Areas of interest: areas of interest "Xiamen Huashang College Ke Chao Yang Gymnasium"
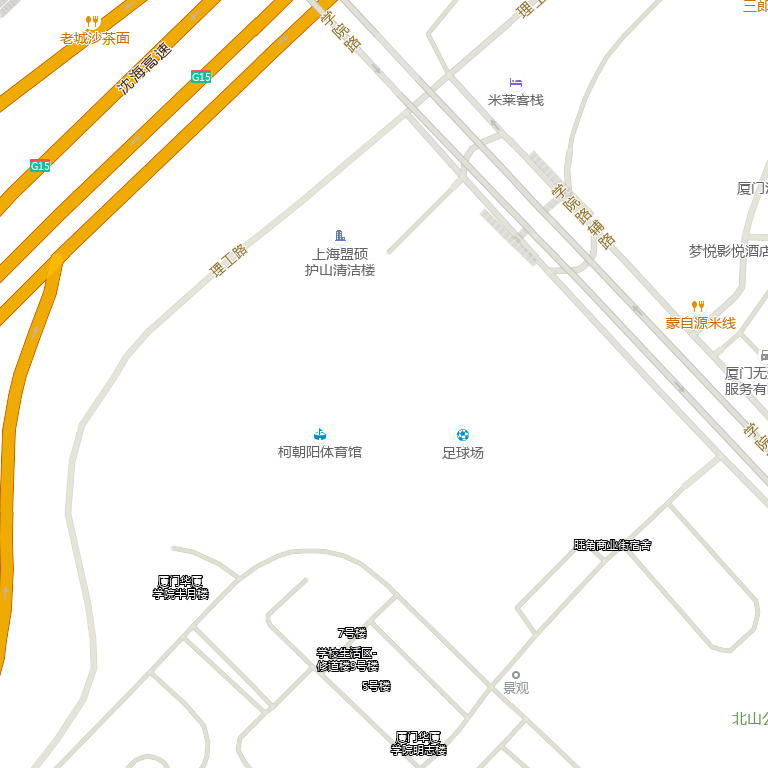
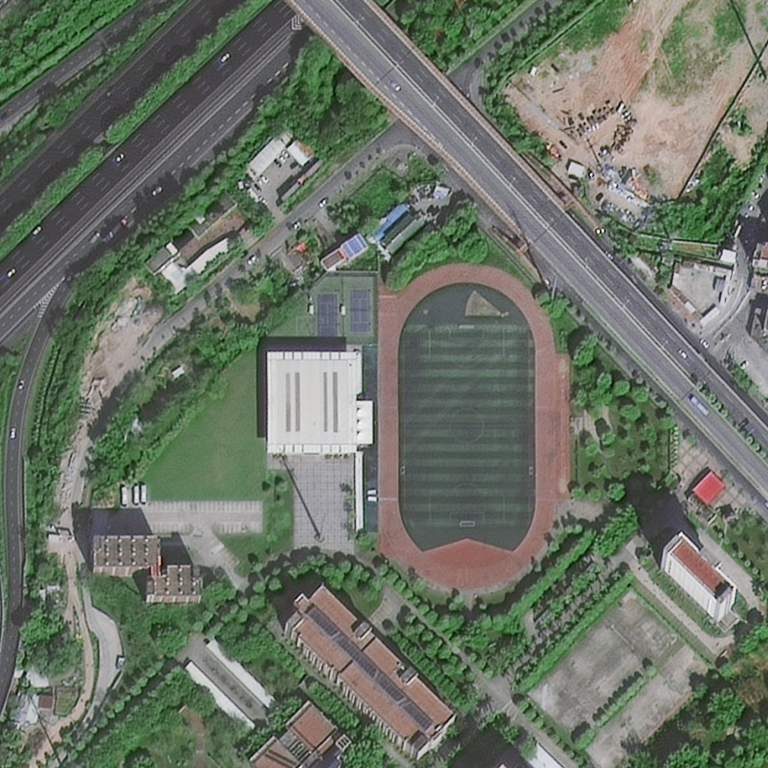